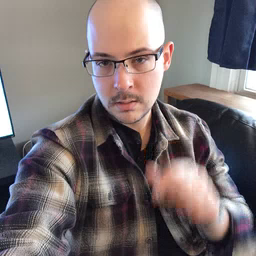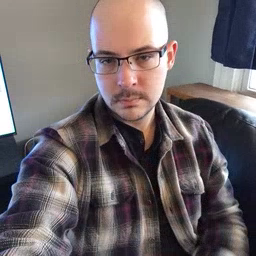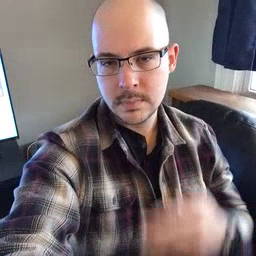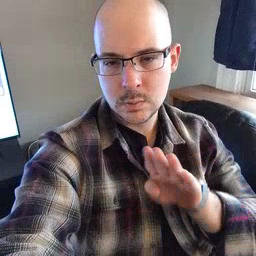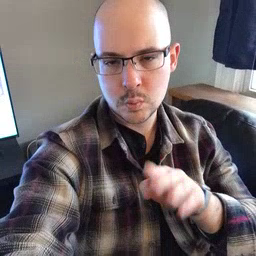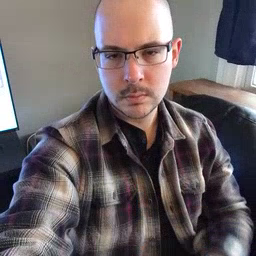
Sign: into